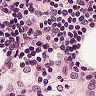
Metastatic tissue present: no